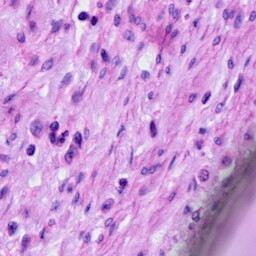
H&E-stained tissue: Cervix